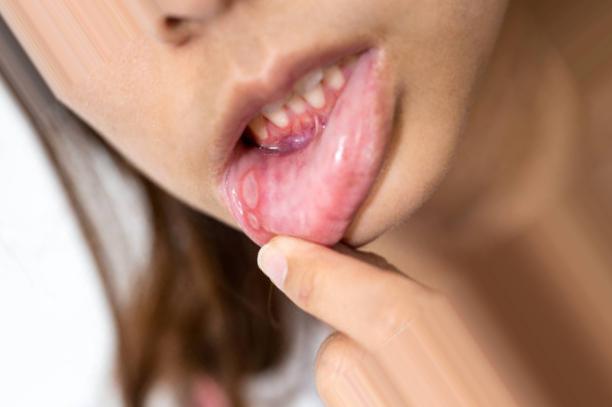
Condition: Mouth Ulcer